Field crop: tomato
Growth stage: 1
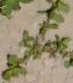
Species: portulaca